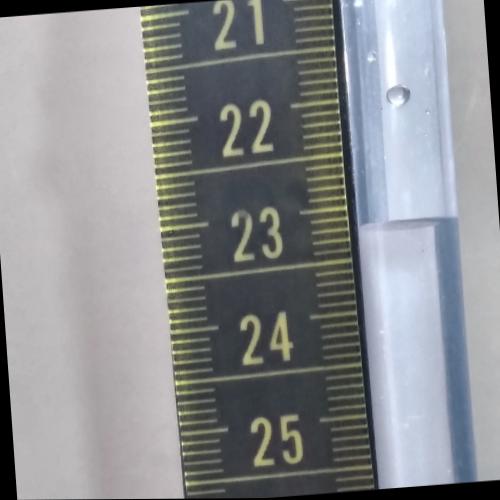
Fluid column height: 23.2 cm